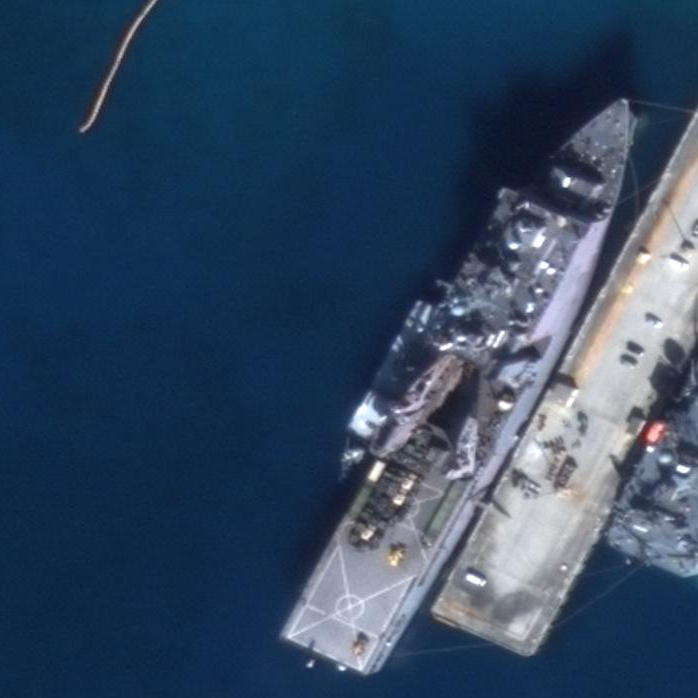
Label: Whitby_Island-class_dock_landing_ship